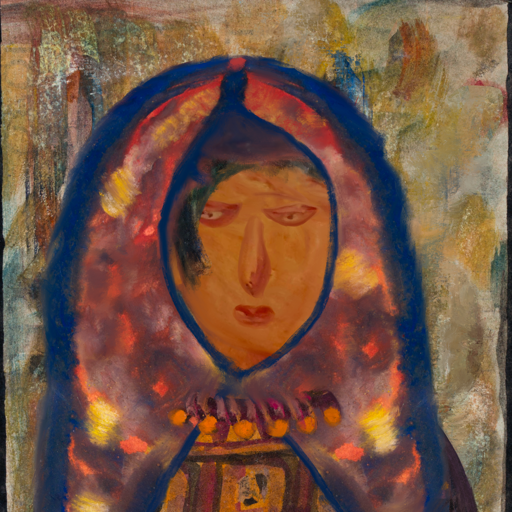
Background: Pipe, Head And Neck Front: Pious_Lady, Face Front: Pious_Lady, Bust: Doll, Hair Front: Pipe, Head Accessory: Mother_And_Son_Mother_Scarf, Second Necklace: Blank, Necklace: Doll, Baby: Blank